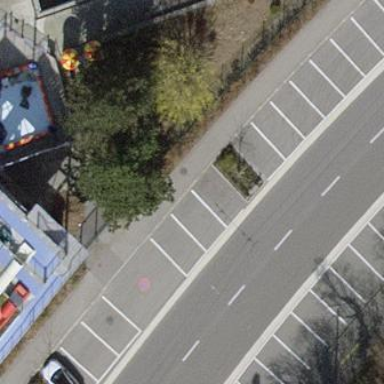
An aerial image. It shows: Street-side parking area.